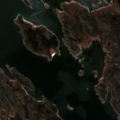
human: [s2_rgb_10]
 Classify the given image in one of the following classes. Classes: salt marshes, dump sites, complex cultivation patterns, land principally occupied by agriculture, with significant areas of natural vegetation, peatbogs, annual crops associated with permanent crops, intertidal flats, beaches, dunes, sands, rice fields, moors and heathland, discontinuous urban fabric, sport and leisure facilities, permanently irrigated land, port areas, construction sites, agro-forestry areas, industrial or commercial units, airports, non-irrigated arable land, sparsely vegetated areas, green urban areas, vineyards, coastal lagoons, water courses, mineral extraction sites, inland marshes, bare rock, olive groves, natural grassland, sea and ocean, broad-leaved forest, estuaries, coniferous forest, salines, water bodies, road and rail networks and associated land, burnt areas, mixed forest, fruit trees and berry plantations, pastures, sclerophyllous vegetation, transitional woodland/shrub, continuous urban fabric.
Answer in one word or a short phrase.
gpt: broad-leaved forest, sea and ocean